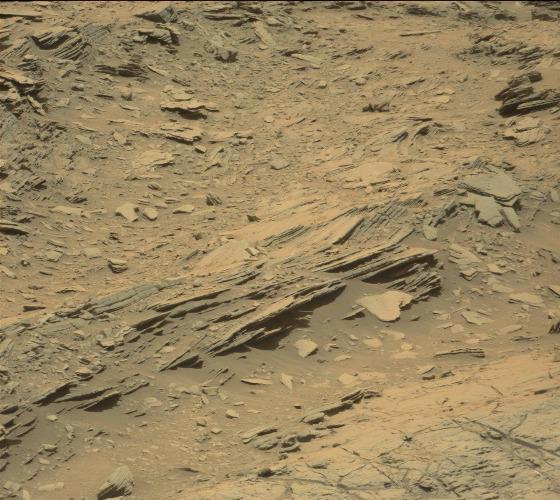
Terrain classes present: Bedrock, Gravel / Sand / Soil, Rock, Shadow